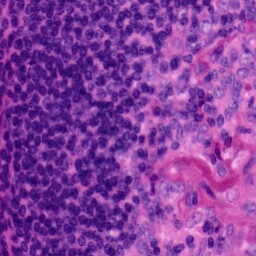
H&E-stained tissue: Tonsil